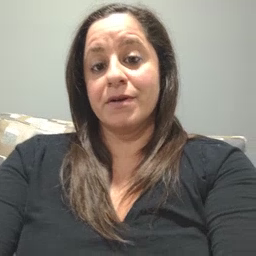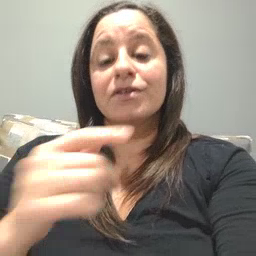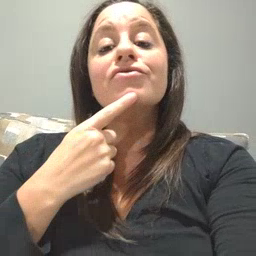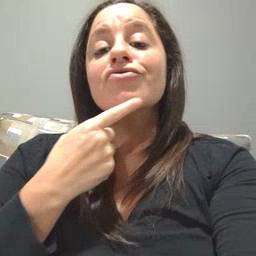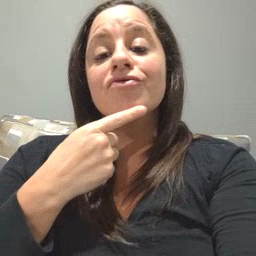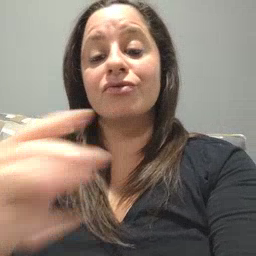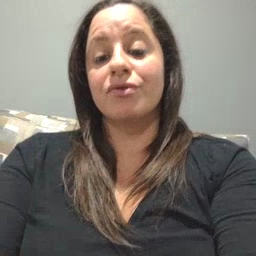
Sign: chin